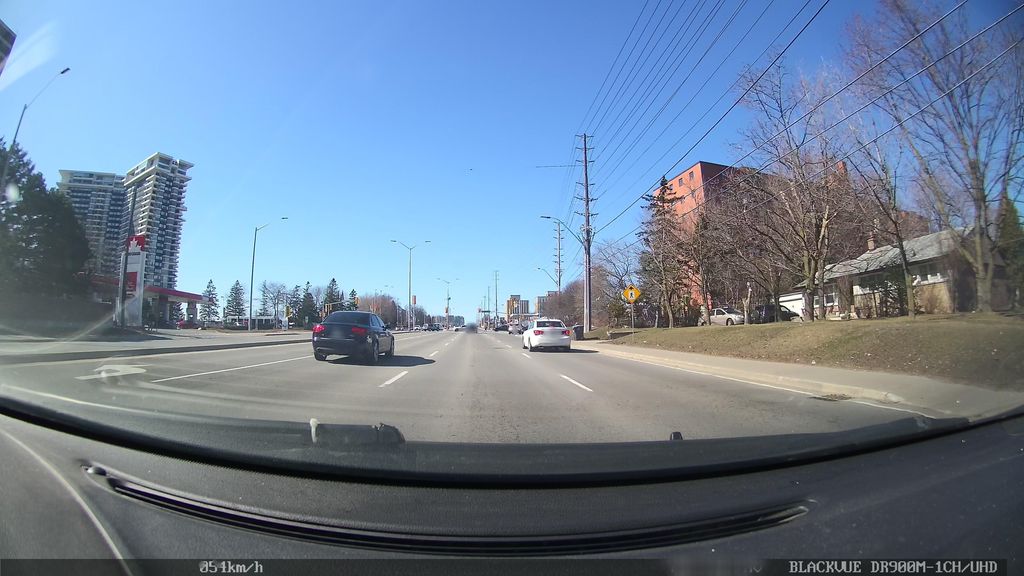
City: toronto